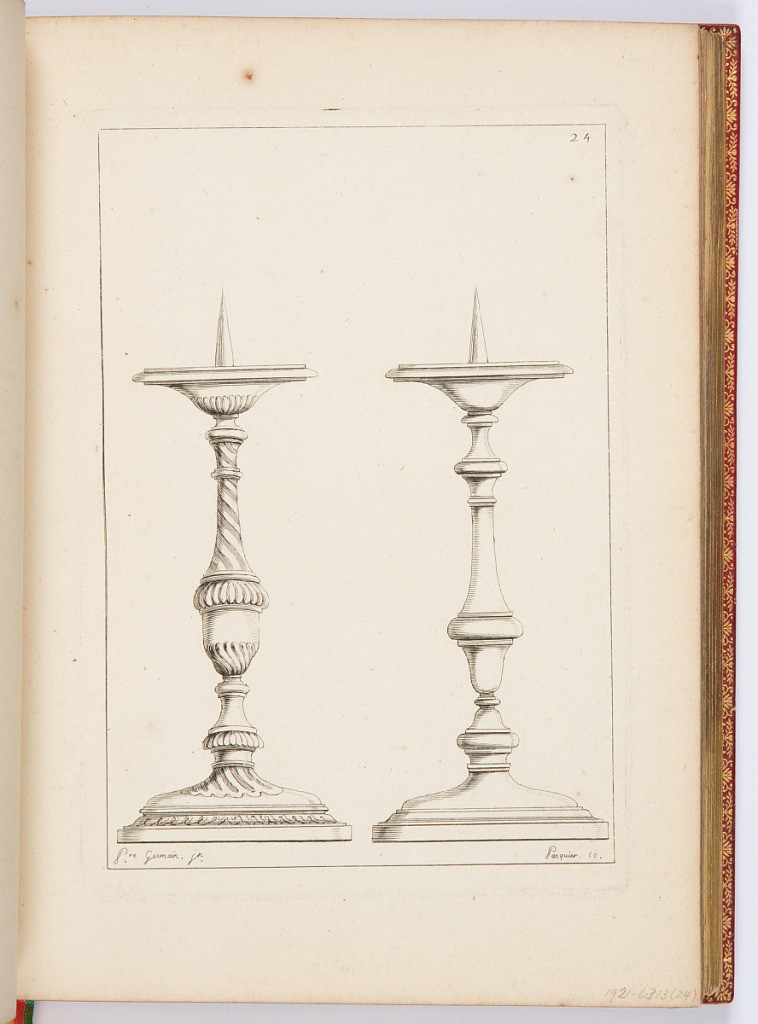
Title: Chandeliers d'acolytes
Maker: Pierre Germain, French, 1703 - 1783
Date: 1748
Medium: Etching on laid paper
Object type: Print
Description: Design for liturgical candlesticks, one decorated with spiral fluting and gadrooning. The plate is signed and numbered.